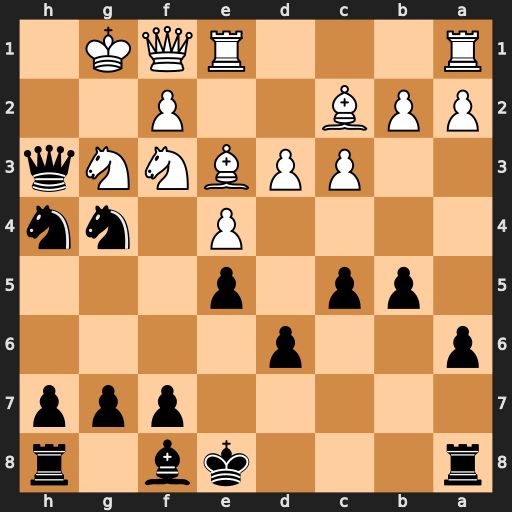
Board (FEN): r3kb1r/5ppp/p2p4/1pp1p3/4P1nn/2PPBNNq/PPB2P2/R3RQK1
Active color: b
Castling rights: kq
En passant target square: -
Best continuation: Nxf3#